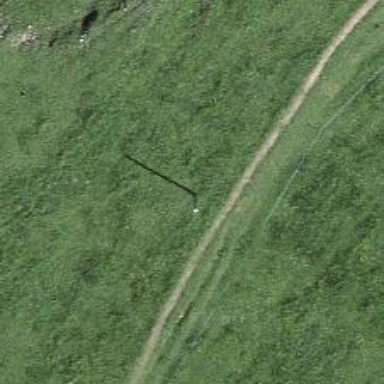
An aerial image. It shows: Power pole.